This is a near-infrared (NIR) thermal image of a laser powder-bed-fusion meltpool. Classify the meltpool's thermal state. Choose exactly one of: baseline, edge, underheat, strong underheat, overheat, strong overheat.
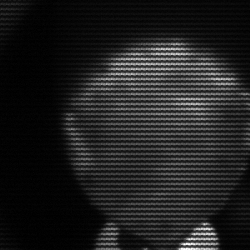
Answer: edge